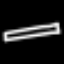
Label: pencil